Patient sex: M
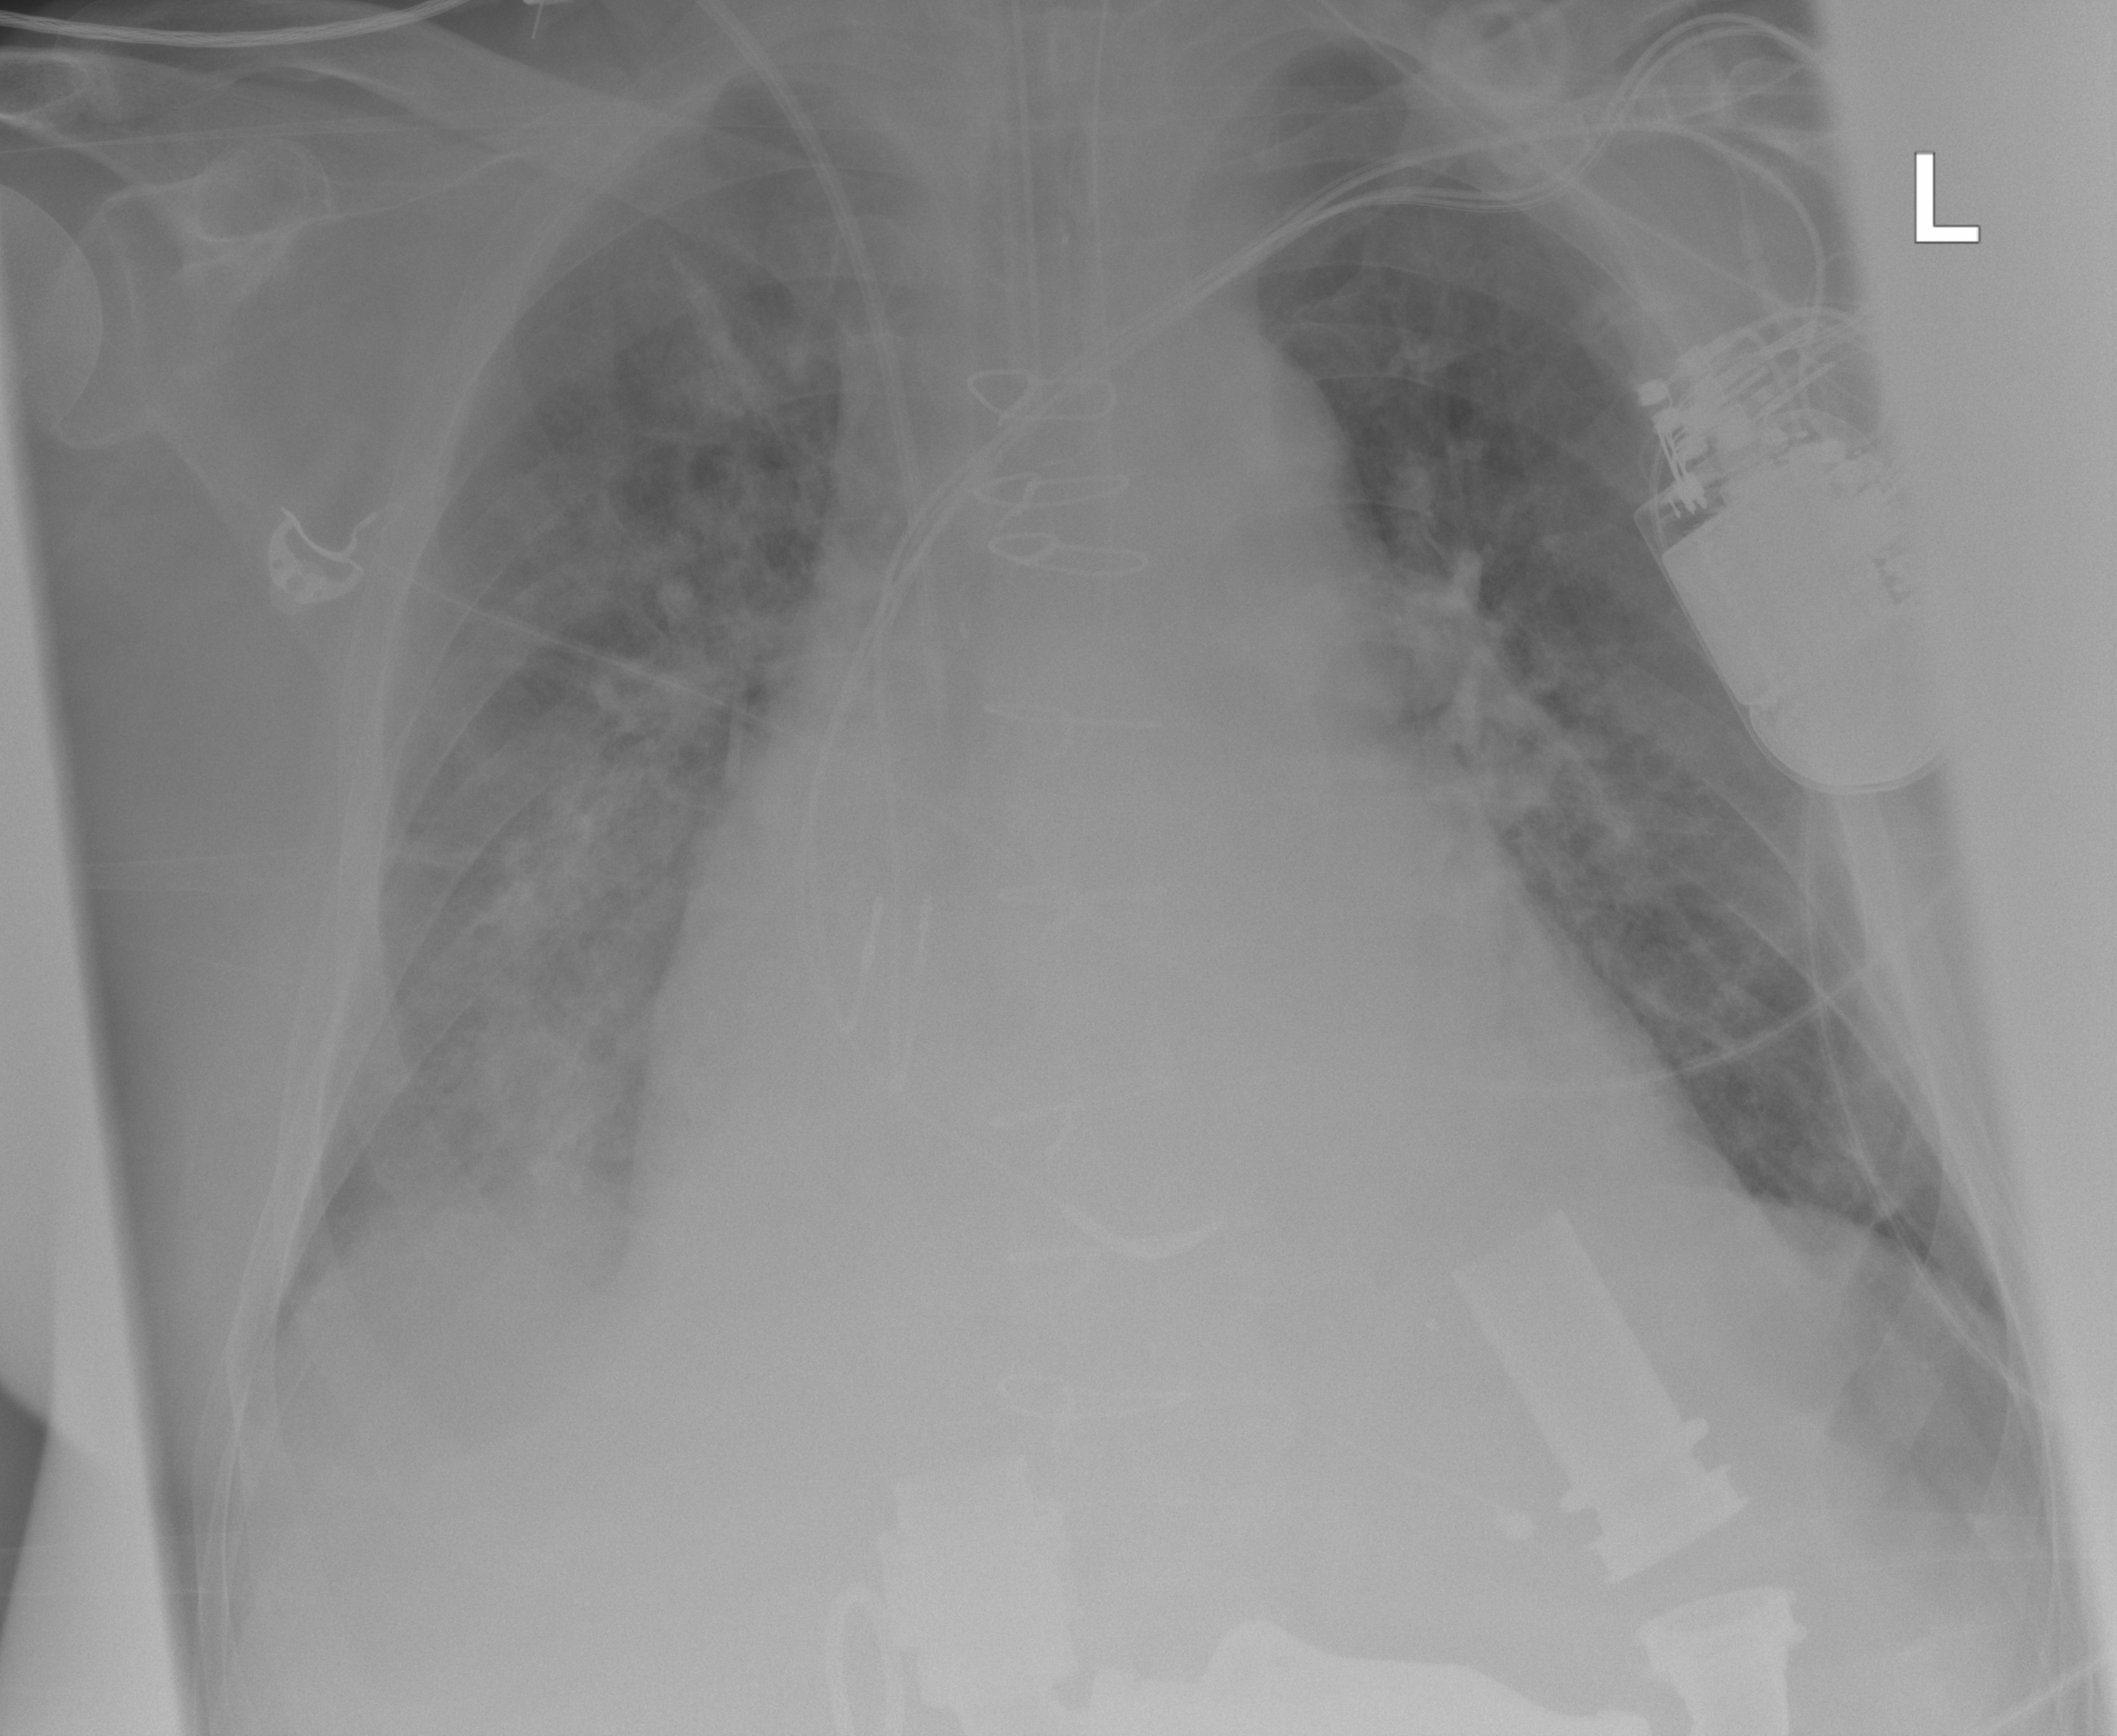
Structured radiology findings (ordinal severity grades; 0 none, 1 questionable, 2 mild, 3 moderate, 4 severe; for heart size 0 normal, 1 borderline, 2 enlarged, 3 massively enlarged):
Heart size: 2
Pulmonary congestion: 2
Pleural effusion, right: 2
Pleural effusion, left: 2
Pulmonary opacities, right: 2
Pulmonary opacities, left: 2
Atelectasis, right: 3
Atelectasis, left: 2